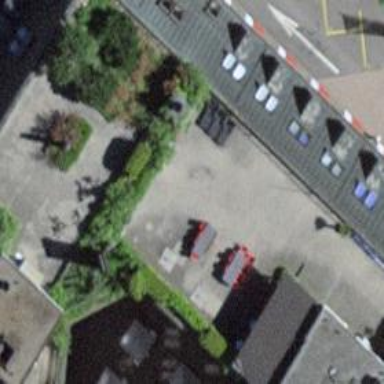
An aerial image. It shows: Hotel.